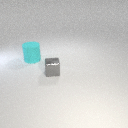
small gray metal cube in front of large cyan rubber cylinder